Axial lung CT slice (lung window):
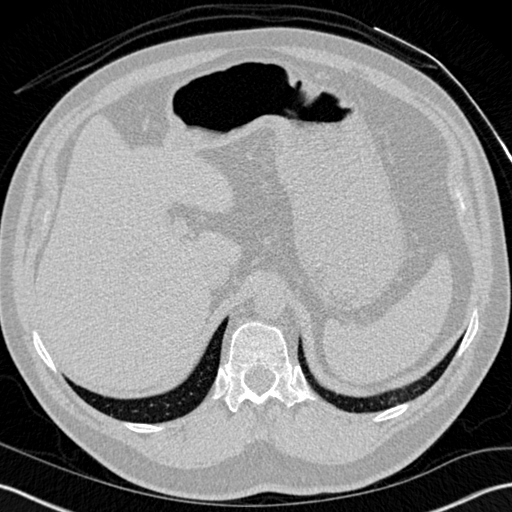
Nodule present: no